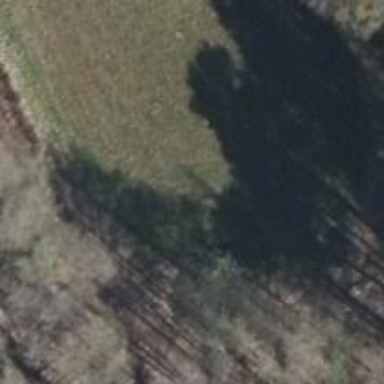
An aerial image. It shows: Hunting stand.